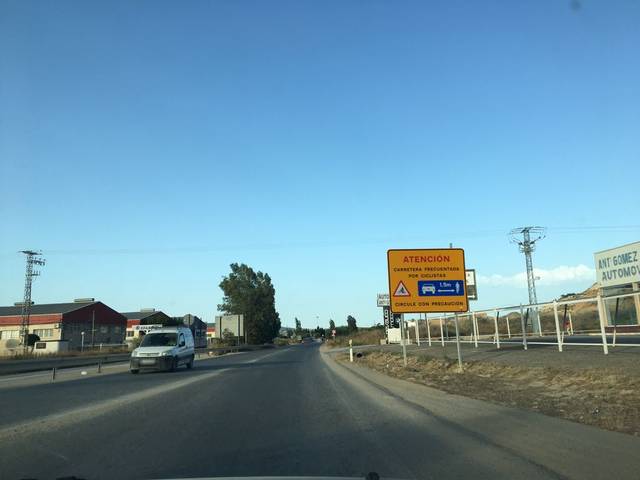
Region: Spain
Coordinates: 37.999, -1.025